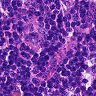
Metastatic tissue present: no